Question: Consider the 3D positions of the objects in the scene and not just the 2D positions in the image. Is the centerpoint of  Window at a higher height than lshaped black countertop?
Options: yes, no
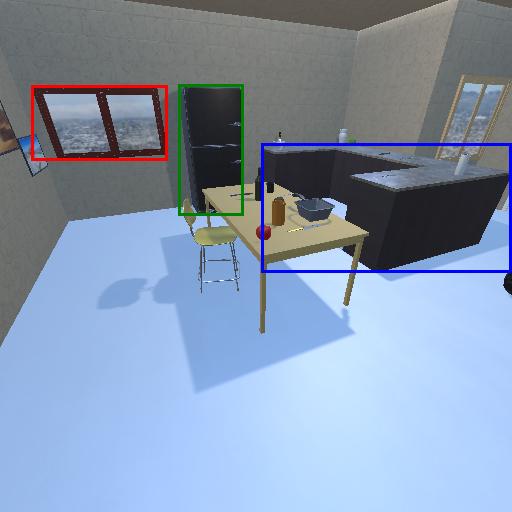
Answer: yes